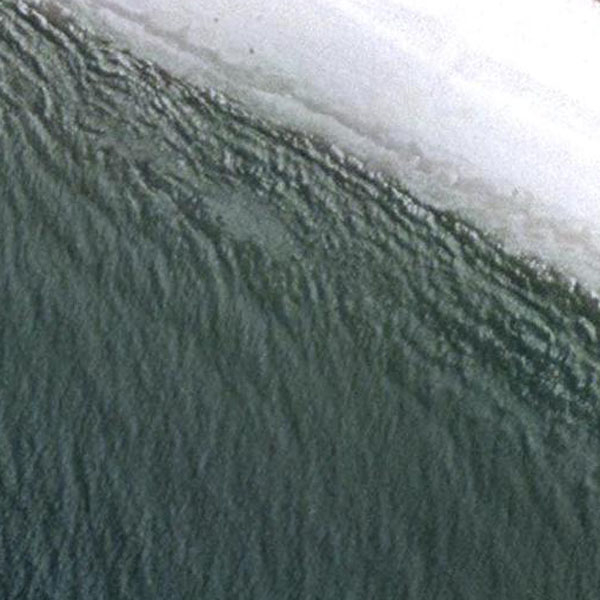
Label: Beach